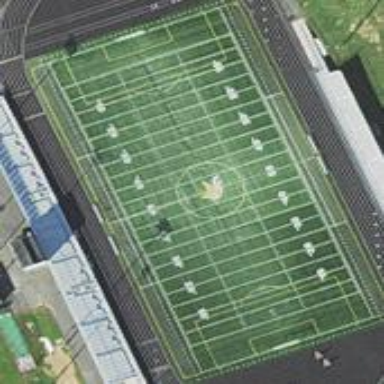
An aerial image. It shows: American football pitch.